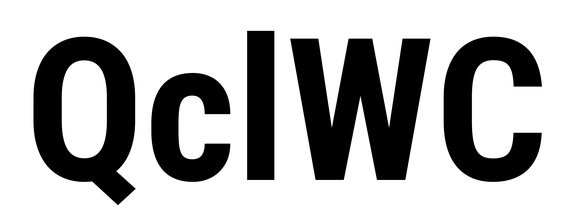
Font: Roboto_Condensed_Bold